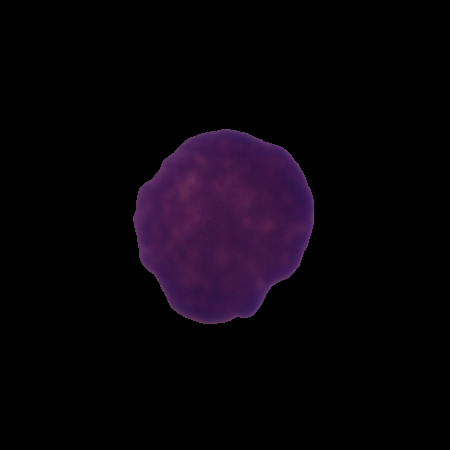
Label: healthy